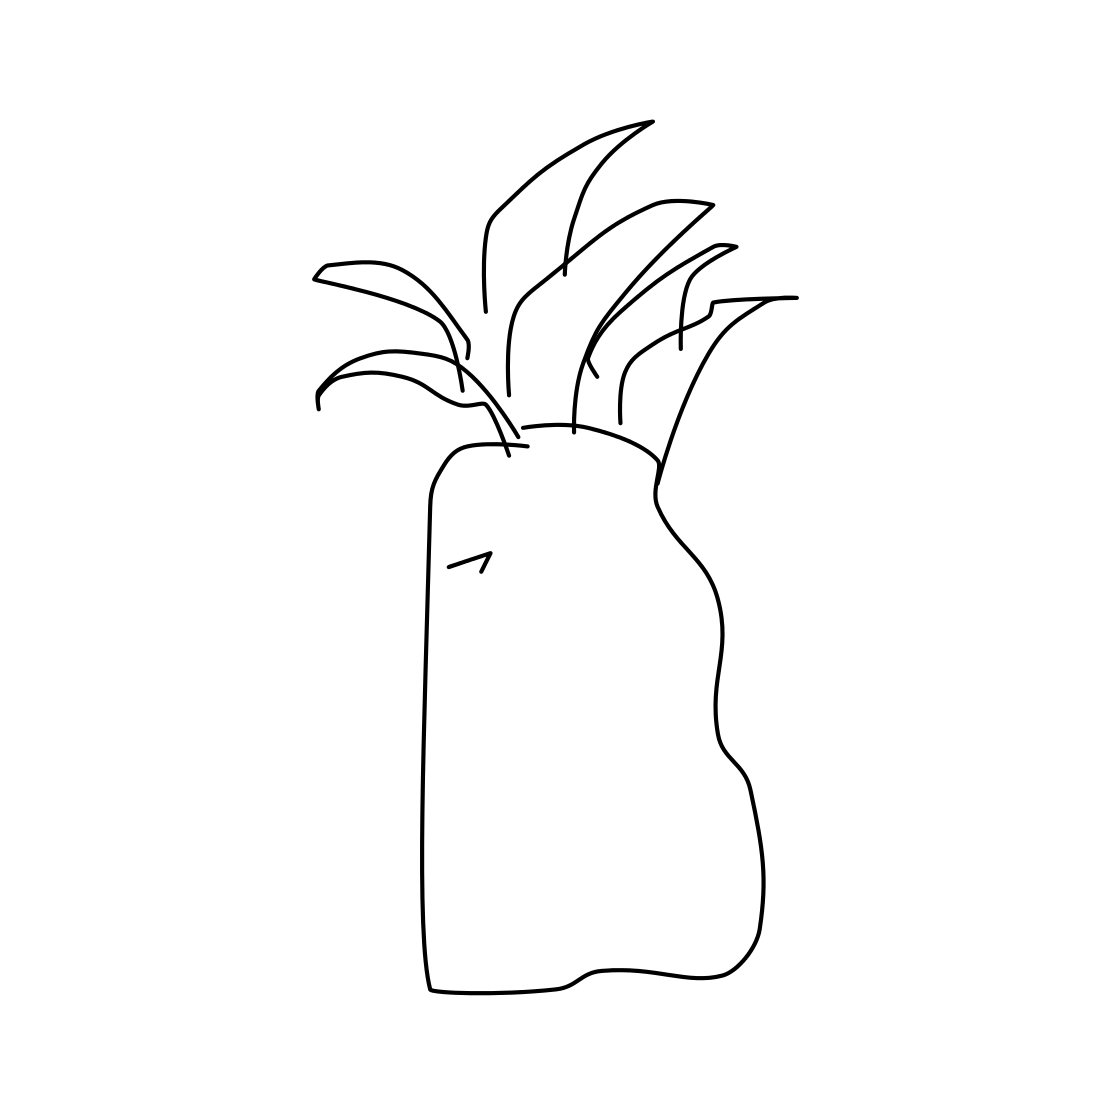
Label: pineapple